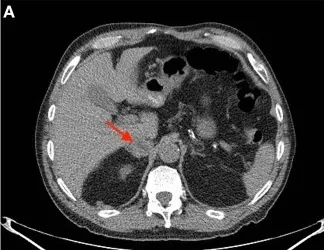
(A) Computed Tomography scan showing a 3 cm heterogeneous right adrenal mass of undetermined significance.
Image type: radiology (ct)